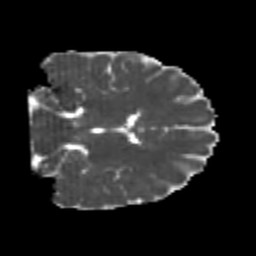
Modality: MD
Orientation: coronal
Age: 20
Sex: female
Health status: healthy
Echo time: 0.074 s